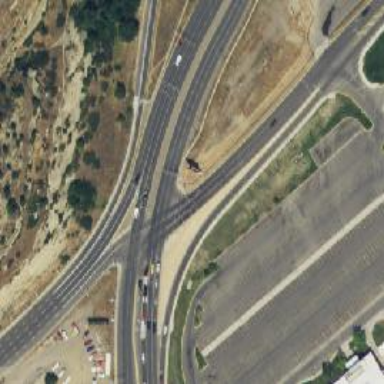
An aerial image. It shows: Trunk link highway.